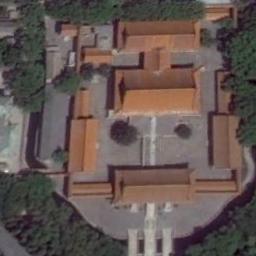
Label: palace